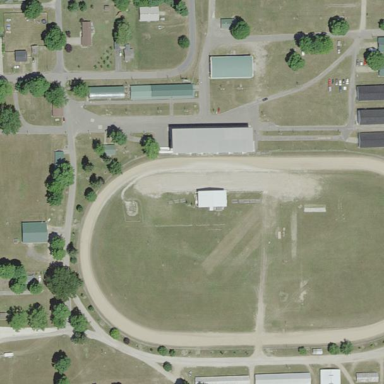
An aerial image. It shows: Raceway for motor sports.